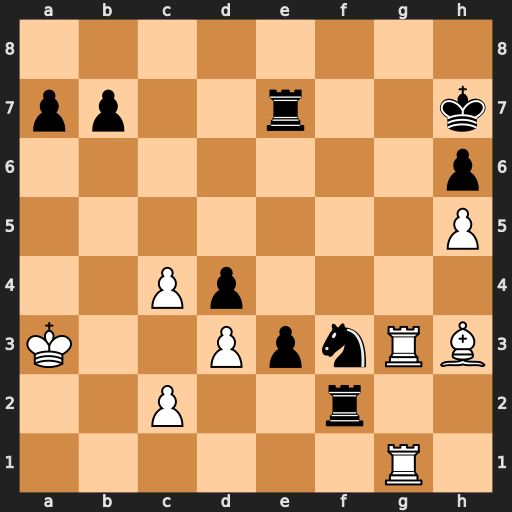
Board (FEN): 8/pp2r2k/7p/7P/2Pp4/K2PpnRB/2P2r2/6R1
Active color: w
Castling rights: -
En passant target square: -
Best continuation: Bf5+ Kh8 Rg8#